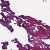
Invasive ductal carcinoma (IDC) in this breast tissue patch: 0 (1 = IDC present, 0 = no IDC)